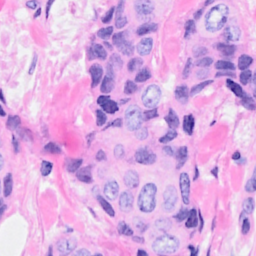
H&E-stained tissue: Breast